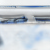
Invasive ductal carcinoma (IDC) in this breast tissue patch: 0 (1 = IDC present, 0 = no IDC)